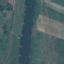
Label: River